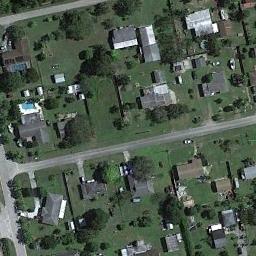
Label: residential